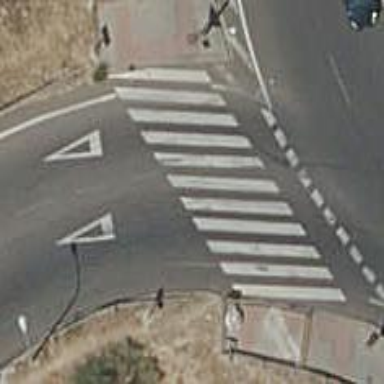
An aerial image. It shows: Marked road crossing.